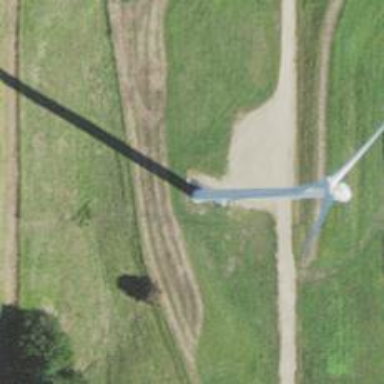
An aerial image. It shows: Wind generator powered by horizontal-axis wind turbine.